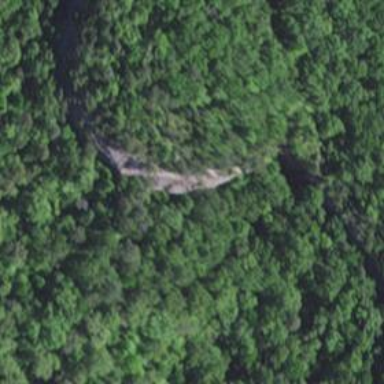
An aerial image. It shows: Crag for climbing.